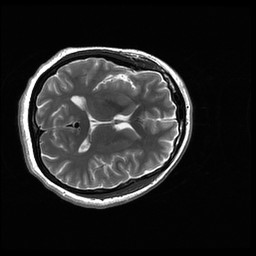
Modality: T2w
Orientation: axial
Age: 38
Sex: female
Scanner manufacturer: ge
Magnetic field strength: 3 T
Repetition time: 5.192 s
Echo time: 0.1003 s